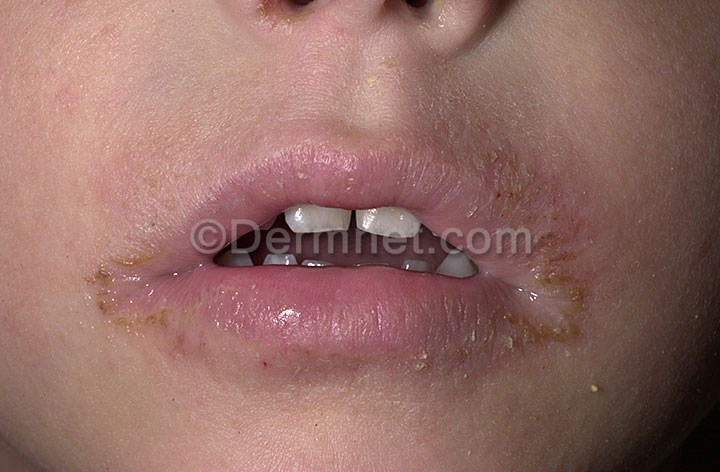
Disease: Atopic Dermatitis Photos